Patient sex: M
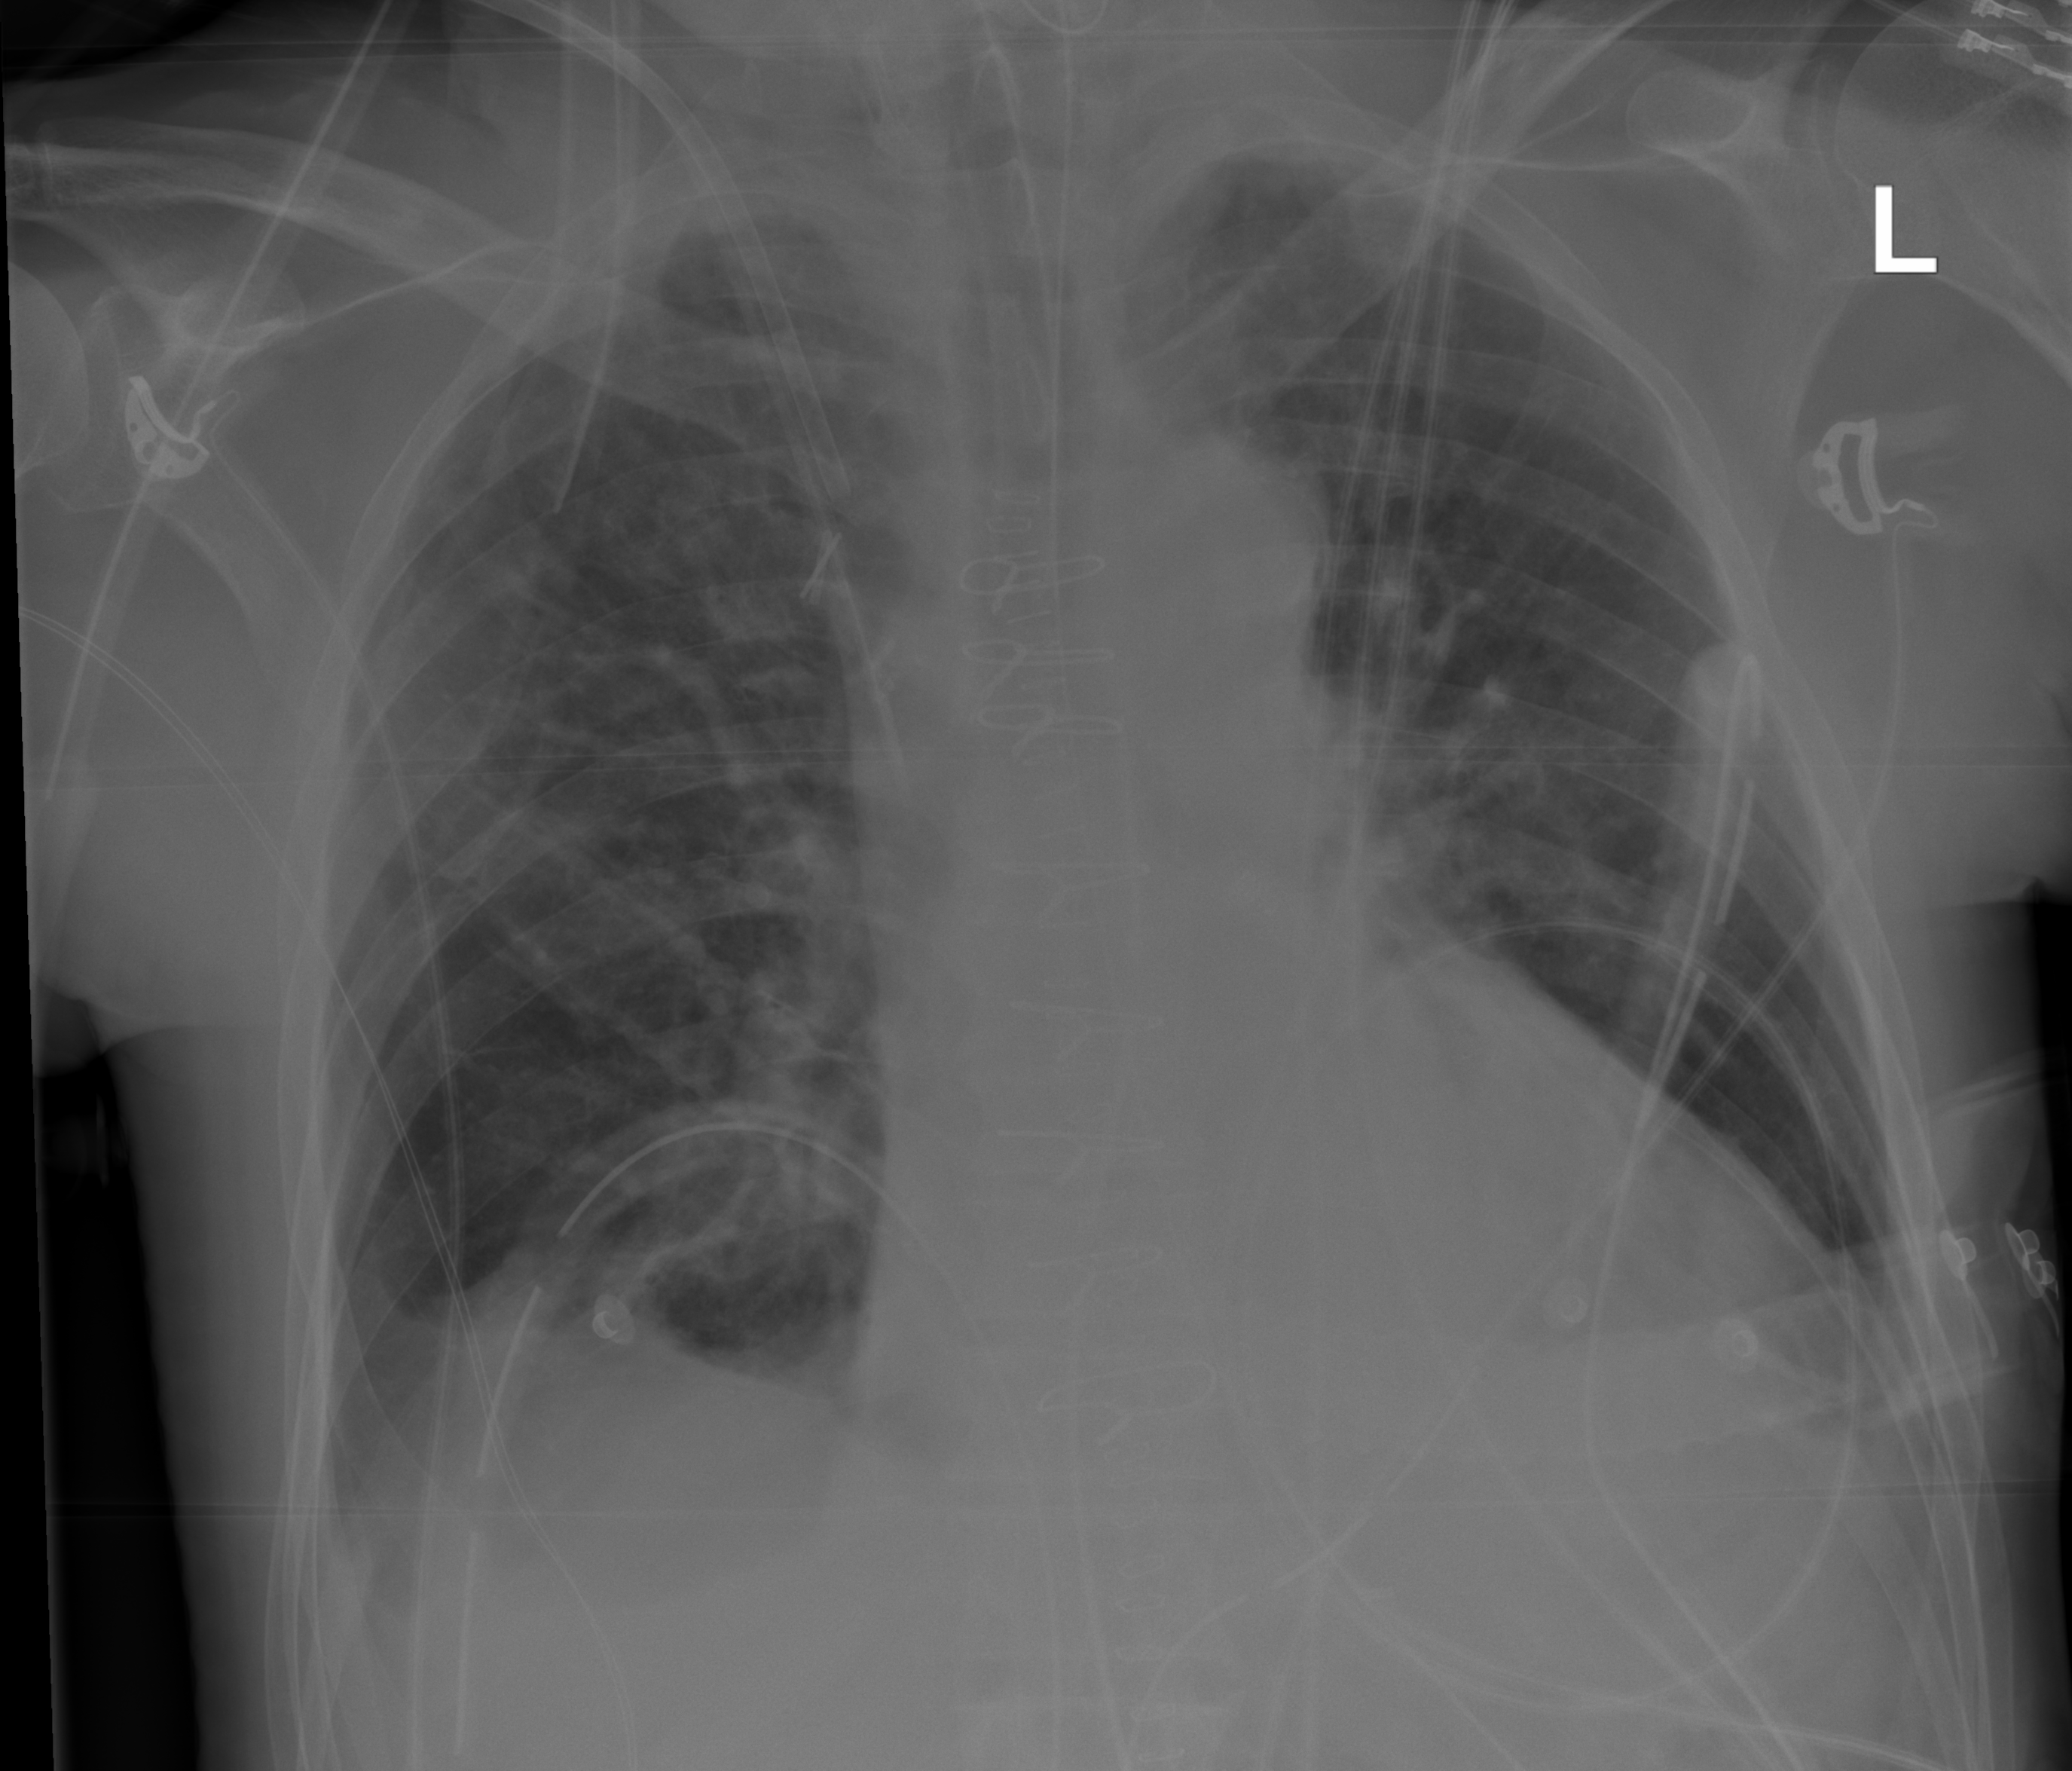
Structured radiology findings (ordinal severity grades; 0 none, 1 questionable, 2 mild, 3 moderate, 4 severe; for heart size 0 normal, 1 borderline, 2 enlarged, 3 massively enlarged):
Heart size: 2
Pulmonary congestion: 2
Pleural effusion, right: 0
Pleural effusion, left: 0
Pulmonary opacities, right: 1
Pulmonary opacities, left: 0
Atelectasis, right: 2
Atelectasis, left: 2